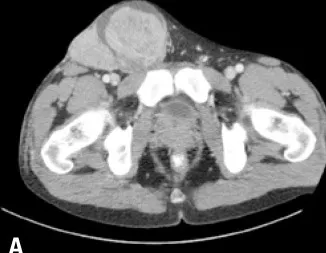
Computed tomography showed a right testicular mass in contiguity with the ipsilateral inguinal canal.
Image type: radiology (ct)